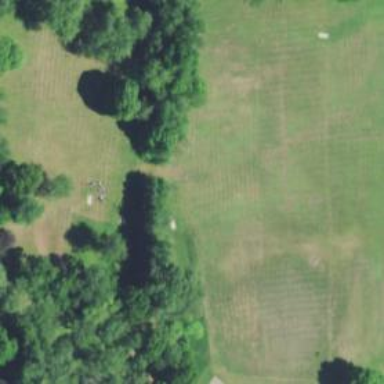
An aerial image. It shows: Disc golf basket.